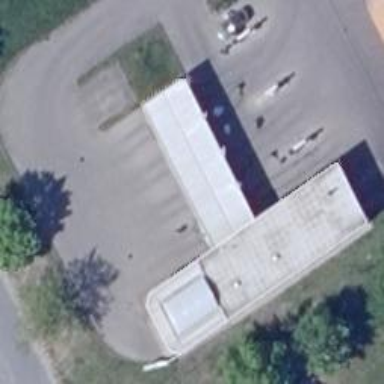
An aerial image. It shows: Car wash facility.